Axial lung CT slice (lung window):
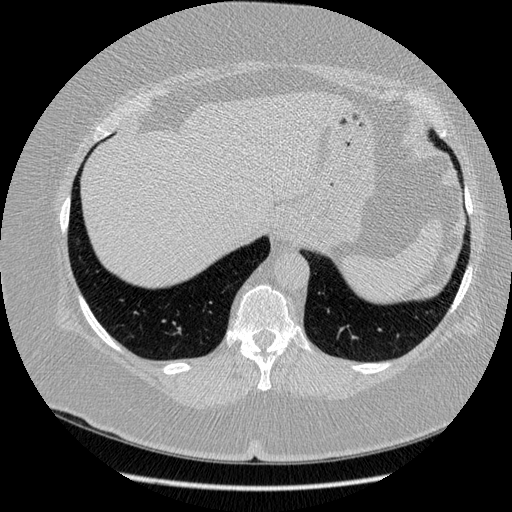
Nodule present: no